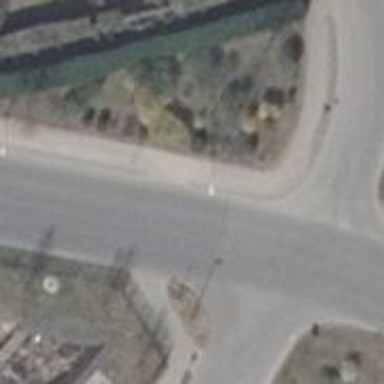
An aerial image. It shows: Unmarked crossing on the road.